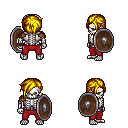
a pixel art fantasy rpg character, male body template, skeleton, leather shoulder armor, red pants, blonde pixie cut hairstyle, shield, four views (front, back, left, right), 2x2 character sprite sheet, small pixel art, hard edges, no anti-aliasing